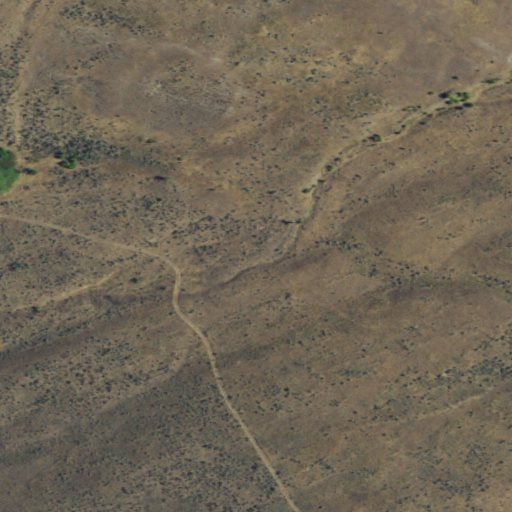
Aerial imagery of valley in Washington named Spud Canyon containing only grassland